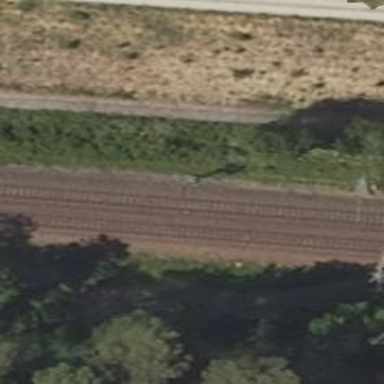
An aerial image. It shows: Railway signal.